Question: When I test my app on my iPad I can consistently and reliably get it to crash. When it does, I get an EXC_BAD_ACCESS error in main, and the root cause is far from obvious. I have tried the following steps to try to shed more light on it:
1. I have enabled zombies. This doesn't seem to have had any affect at all in the output, which makes me think this is not a zombie issue (but clearly I could be wrong).
2. I have add an exception breakpoint, but when the app crashes, the exception breakpoint doesn't kick in, and all I get is the standard green arrow next to line 16 of main.
3. I have run the Analyzer and corrected the few minor error that were revealed there. Still, no effect.
4. I have confirmed that the same problem is occurring for two of my testers who receive the build via test flight.
5. I have performed a 'Clean' as well as a 'Clean Build Folder'
Here is whats especially weird. When I test on the iPad the app crashes consistently. When I test in a simulator it will not crash no matter what I do. So if it IS a zombie I am at a loss as to how to discover which object need retained better. Further, if I test on my iPhone, the app also does not crash.
Where the crash occurs: In the app, I have a number of sprite nodes that display information, when I touch one of them (actually, what I am touching is a child sprite made to look like a cancel button), what is supposed to happen is that I remove the cancel button's parent from its parent with:
'''
[[self parent] removeFromParent];
'''
Pic of call stack:

There is nothing in the console in the main xcode window, but this is in the console of the device (from the organizer window:
'''
Apr 10 08:50:39 Roberts-iPad com.apple.debugserver-310.2[596] <Warning>: 69 +0.000164 sec [0254/060b]: far -> 788
Apr 10 08:50:39 Roberts-iPad com.apple.debugserver-310.2[596] <Warning>: 70 +0.000079 sec [0254/060b]: esr -> 796
Apr 10 08:50:39 Roberts-iPad com.apple.debugserver-310.2[596] <Warning>: 71 +0.000081 sec [0254/060b]: exception -> 800
Apr 10 08:50:42 Roberts-iPad backboardd[31] <Error>: HID: The 'Passive' connection 'Bubble Fit' access to protected services is denied.
Apr 10 08:50:43 Roberts-iPad backboardd[31] <Warning>: CoreAnimation: updates deferred for too long
Apr 10 08:50:57 Roberts-iPad lockdownd[25] <Notice>: 01cdc000 _select_socket: receive secure message timeout!
Apr 10 08:50:57 Roberts-iPad lockdownd[25] <Notice>: 01cdc000 _receive_message: walk away - non-SSL 1
'''
Up until yesterday I thought I was very, very close to shipping :P I would appreciate any advice on how to shed more light on what the root cause of this exception is. Thanks!
UPDATE: As LearnCocos2D points out below, I may very well have the same SpriteKit bug he links to. The suggestion is to override removeFromParent. I tried this, but it produces an error:
'''
- (void)removeFromParent
{
[self removeFromParent];
self = nil;
[super removeFromParent];
}
'''
The error it produces is that self cannot be assigned to outside of init. How should I rewrite that?
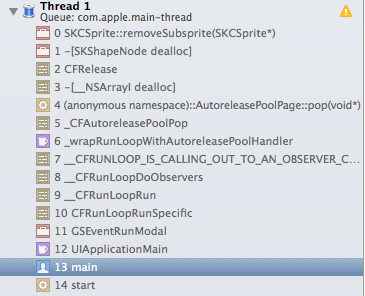
Answer: As it turns out, this really was a bug in SpriteKit, further discussed here:
<URL>
My fix was to override removeFromParent, in the SKShapeNode subclass that the children that needed to be nil'ed before the parent was removed, as thus:
'''
- (void)removeFromParent
{
[self.addButton removeFromParent];
[self.cancelButton removeFromParent];
self.addButton = nil;
self.cancelButton = nil;
[super removeFromParent];
}
'''
The children shape nodes are properties of the parent.